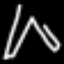
Label: pants